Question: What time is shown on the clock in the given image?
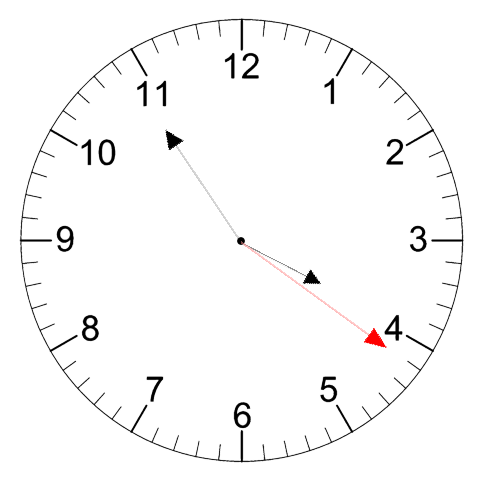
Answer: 03:54:21